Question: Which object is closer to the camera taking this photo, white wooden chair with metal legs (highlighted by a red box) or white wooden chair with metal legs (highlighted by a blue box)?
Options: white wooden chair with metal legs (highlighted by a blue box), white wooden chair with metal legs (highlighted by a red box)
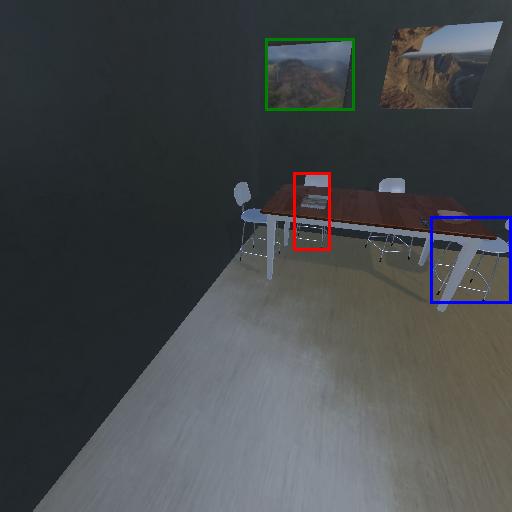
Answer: white wooden chair with metal legs (highlighted by a blue box)